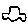
Label: car